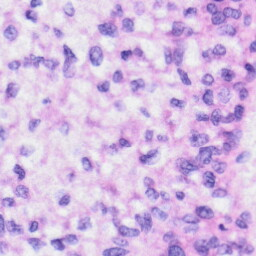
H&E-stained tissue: Liver